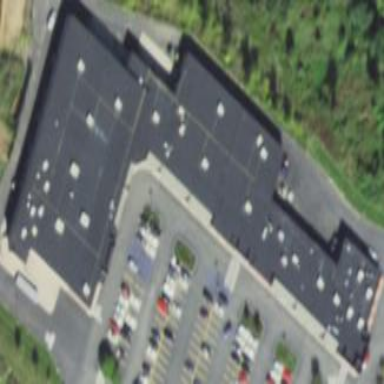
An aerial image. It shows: Mall building.